Question: I need to select the same table in multiple databases
My select looks:
'''
$con = new PDO("mysql:host=localhost;dbname=[db1, db2, db3]", user, pass);
$atrib = $con->prepare("SELECT email, subdomainFROM users WHERE email = ?");
$atrib->bindParam(1, $email, PDO::PARAM_STR);
$atrib->execute();
if($atrib->rowCount() != 0) {
//do something
} else {
print "Not exist!";
}
$con = null;
'''
I have databases in phpmyadmin

Does anyone have any solution to select from multiple databases?
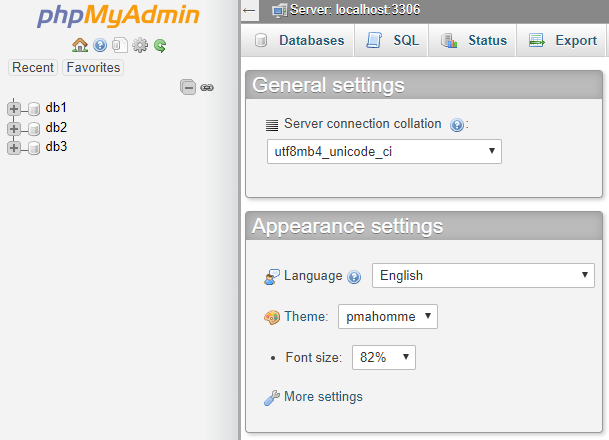
Answer: You can use the UNION operator like this:
'''
SELECT email, subdomain FROM db1.users WHERE email = ?
UNION
SELECT email, subdomain FROM db2.users WHERE email = ?
UNION
SELECT email, subdomain FROM db3.users WHERE email = ?;
'''
Make sure your db connection has access to all the tables.